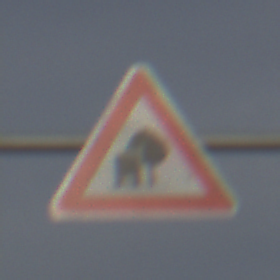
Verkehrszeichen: UnzureichendesLichtraumprofil
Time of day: MorningAfternoon
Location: Outdoor (Suburban)
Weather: PartlyCloudy
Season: NotSpecified
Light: Natural